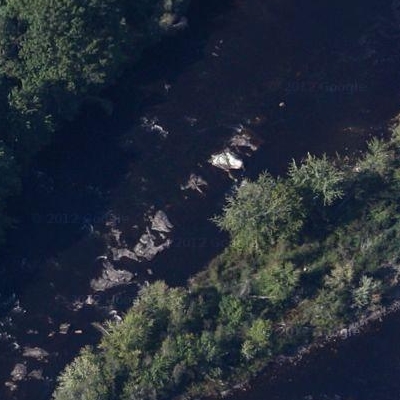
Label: RiverLake